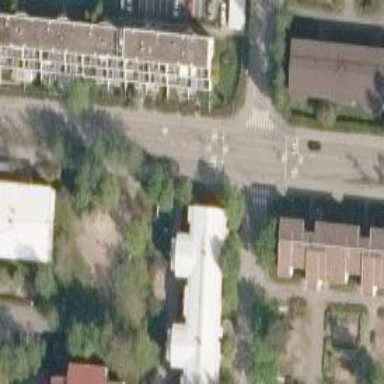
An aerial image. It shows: Uncontrolled crossing with pedestrian island.